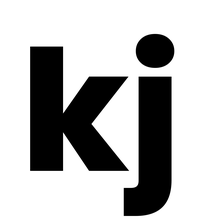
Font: Poppins-ExtraBold